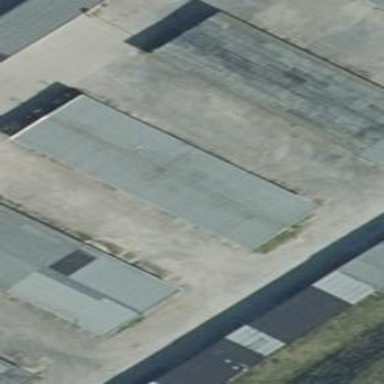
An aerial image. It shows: Group of garages.